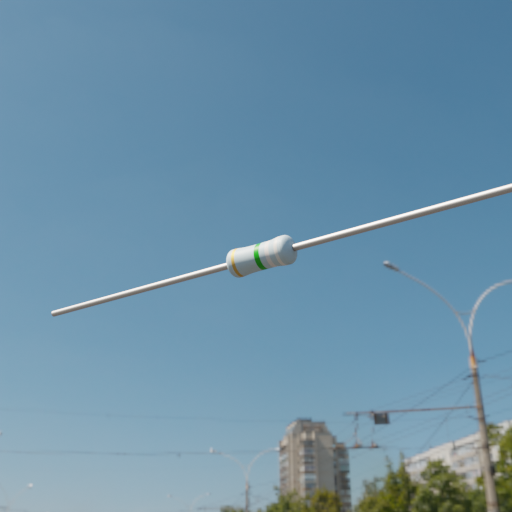
Resistor colour bands (in order): gold, green, white, white